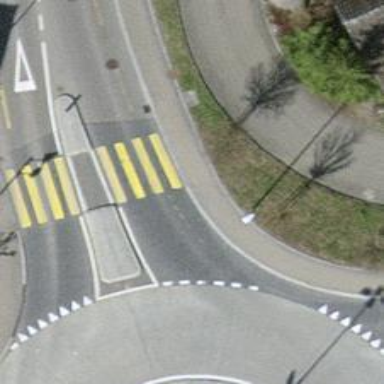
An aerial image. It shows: Uncontrolled zebra crossing on the road.